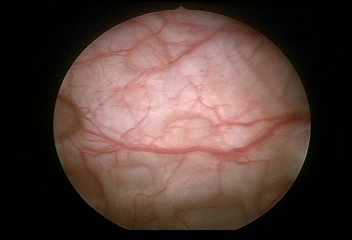
Modality: WLC
Class: Normal mucosa
Bladder cancer association: No